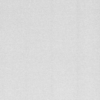
Label: dusty